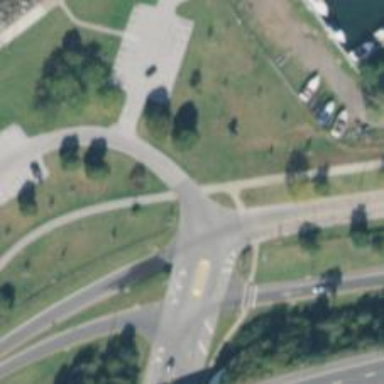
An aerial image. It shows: Asphalt cycleway.